Question: My Open Graph enabled app does not generate app bookmark on the left side of Facebook homepage (near the "Apps" section).
The application in question is located here:
<URL>
It's in Lithuanian, but clicking on any news link will ask you for basic permissions and once approved will redirect to the inner news page. By this time it should be added to the left side as a bookmark. It does not happen. I can't even see the app under the "MORE" link, however the app is visible under the "Apps and Games" link as an icon (with no way to "favorite" it to get it as a regular bookmark link).
Is this intended behavior? A new Facebook feature or a bug? Has anyone run into any similar bookmark-related issues?
Attached a small screenshot with the issue:

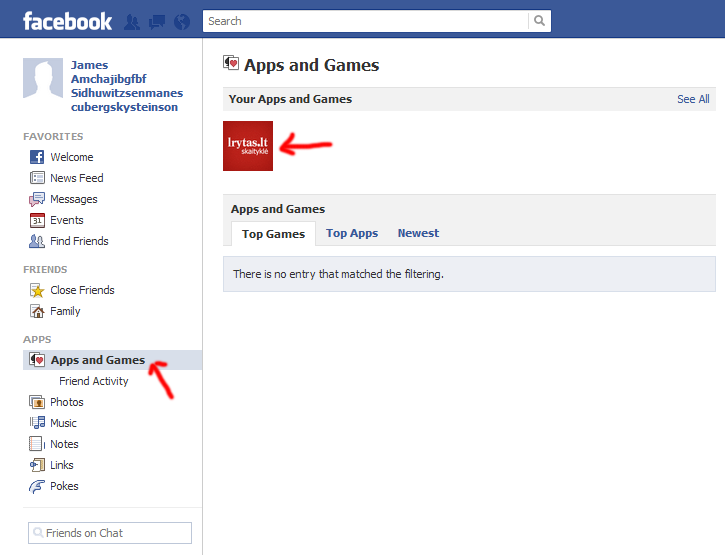
Answer: That app automatically redirects elsewhere when I open it, that's probably why there's no bookmark -
Bookmarks are only available for Canvas apps according to the documentation - you shouldn't redirect if you want a bookmark
The bookmark is added automatically after the user continually uses your canvas app for a few minutes